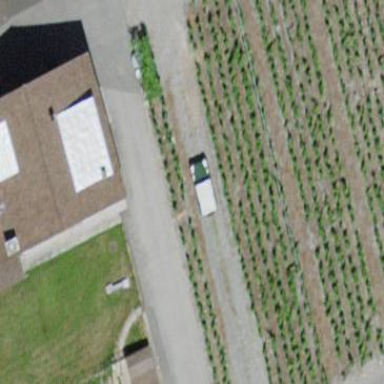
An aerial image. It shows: Vineyard where grapes are grown.